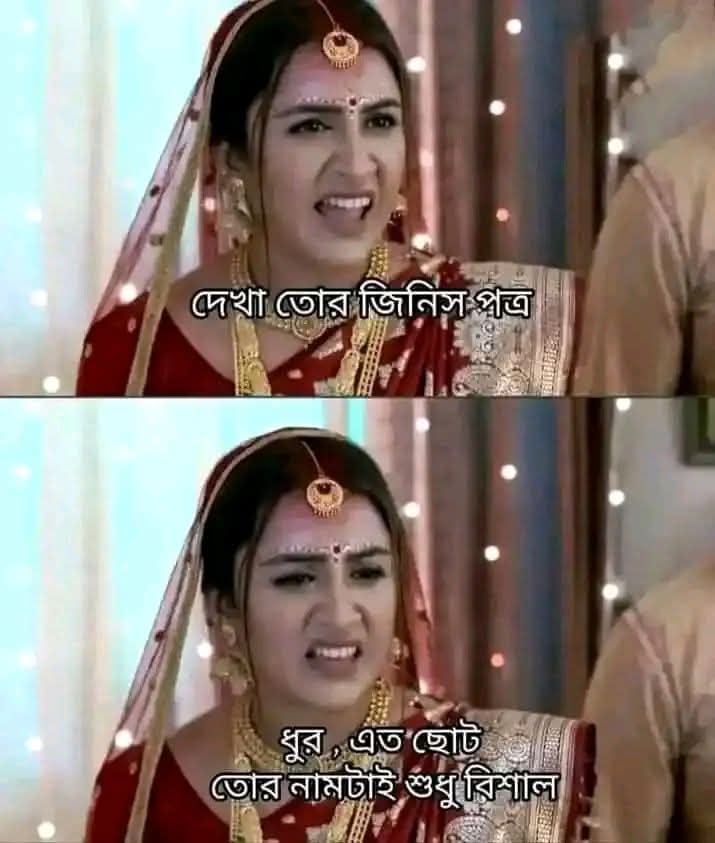
Text: দেখা তোর জিনিস পত্র
ধুর, এত ছোট তোর নামটাই শুধু বিশাল
Label: Non Hate